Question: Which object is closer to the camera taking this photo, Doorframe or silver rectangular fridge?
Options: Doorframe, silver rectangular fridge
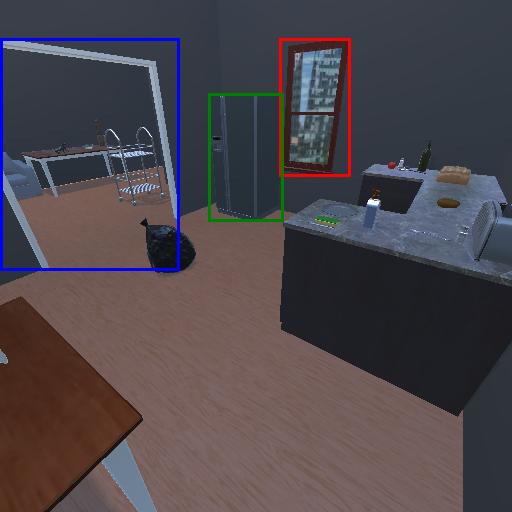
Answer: Doorframe